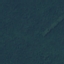
Land use / land cover class: Forest